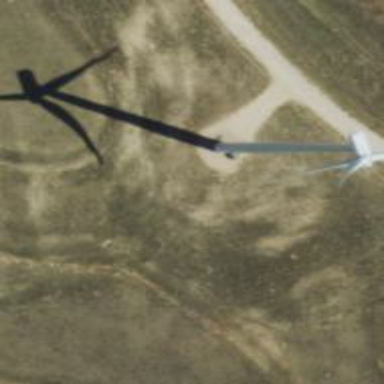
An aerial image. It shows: Wind generator powered by horizontal axis wind turbine.